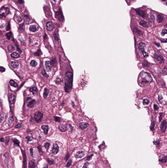
Tumor epithelial tissue: yes
Tumor-associated stroma tissue: no
Normal tissue: no